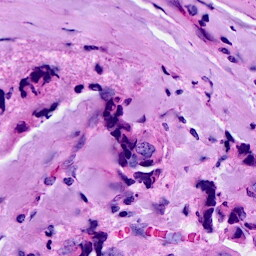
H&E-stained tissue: Breast